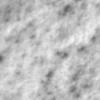
Label: no_change